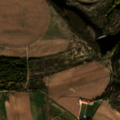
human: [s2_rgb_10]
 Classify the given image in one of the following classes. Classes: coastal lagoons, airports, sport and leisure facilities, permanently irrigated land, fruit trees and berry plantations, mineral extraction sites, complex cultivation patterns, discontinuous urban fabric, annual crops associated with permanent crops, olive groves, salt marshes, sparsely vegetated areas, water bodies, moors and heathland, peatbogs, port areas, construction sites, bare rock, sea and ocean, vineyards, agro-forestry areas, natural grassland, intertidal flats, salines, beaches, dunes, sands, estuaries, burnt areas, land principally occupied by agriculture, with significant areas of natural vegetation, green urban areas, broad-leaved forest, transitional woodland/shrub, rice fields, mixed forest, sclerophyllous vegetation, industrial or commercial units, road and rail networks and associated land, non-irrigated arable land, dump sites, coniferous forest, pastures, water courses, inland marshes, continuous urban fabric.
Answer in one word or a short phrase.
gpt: permanently irrigated land, fruit trees and berry plantations, land principally occupied by agriculture, with significant areas of natural vegetation, broad-leaved forest, water courses